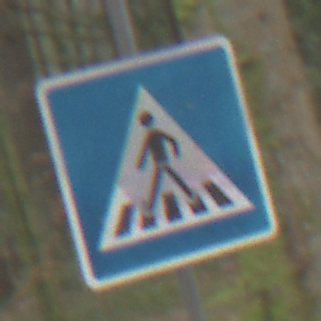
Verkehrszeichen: FussgaengerueberwegRechts
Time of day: Midday
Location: Outdoor (Nature)
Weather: Overcast
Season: NotSpecified
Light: Natural